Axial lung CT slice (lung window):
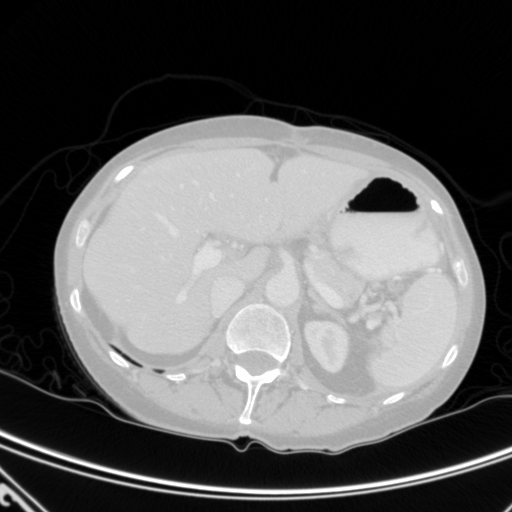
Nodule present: no